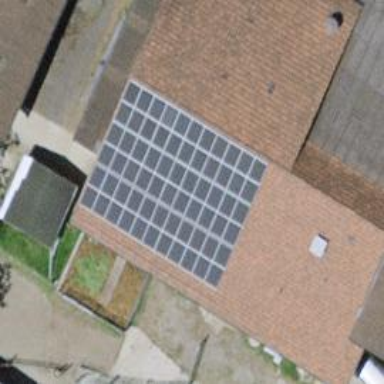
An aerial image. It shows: Solar power generator utilizing photovoltaic technology with solar photovoltaic panels.